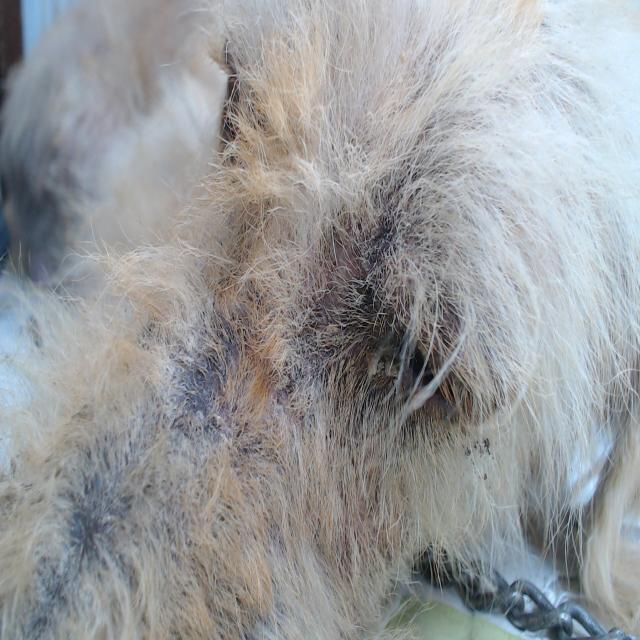
Canine demodicosis (Demodex mange) — caused by Demodex canis mites. Presents with alopecia, follicular papules, pustules, and comedones. Often localized on face and forelimbs.